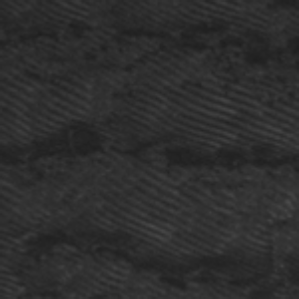
Label: frost